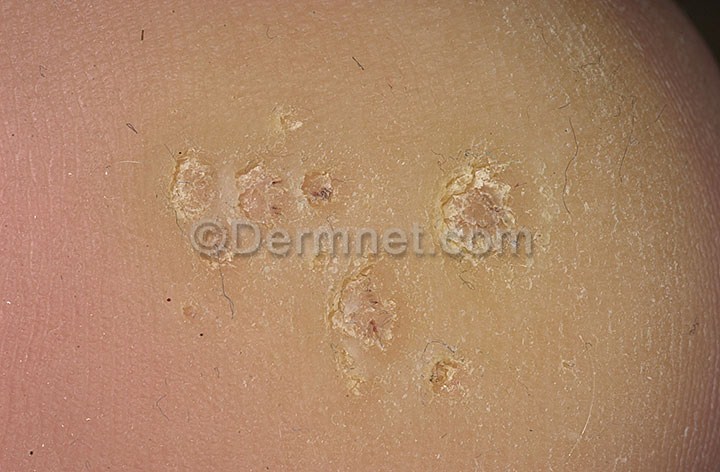
Disease: Warts Molluscum and other Viral Infections